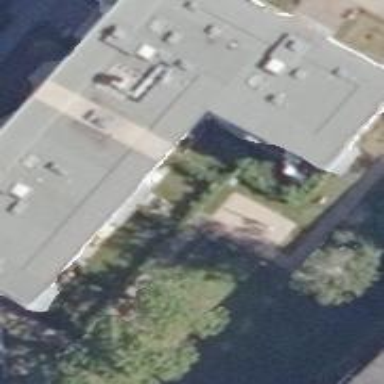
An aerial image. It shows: Apartment building with flat roof.